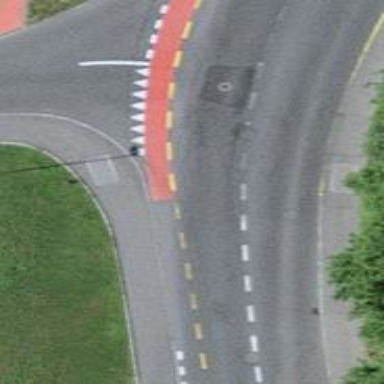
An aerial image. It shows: Uncontrolled zebra crossing with notable zebra markings.